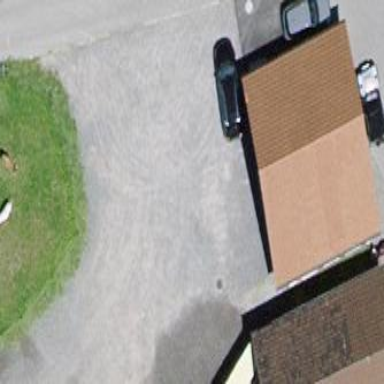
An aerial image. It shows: Parking area.